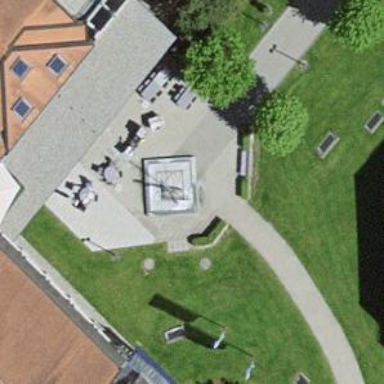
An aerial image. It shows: Fountain.